Question: My app right now consists of a Google maps implementation with an action bar spinner. How do I make a fragment instantiation when I select an item on the navigation bar? Simply put, I'm trying to display a screen when I click on one of the selections. I already sort of have an onNavigationItemSelected() function implemented but I don't know where to take it from here. Here's my code.
'''
package com.example.andrew.ubair4;
import android.app.FragmentManager;
import android.app.FragmentTransaction;
import android.support.v4.app.FragmentActivity;
import android.support.v7.app.ActionBarActivity;
import android.support.v7.app.ActionBar;
import android.support.v4.app.Fragment;
import android.content.Context;
import android.os.Build;
import android.os.Bundle;
import android.widget.Toast;
import android.util.Log;
import android.view.LayoutInflater;
import android.view.Menu;
import android.view.MenuItem;
import android.view.View;
import android.view.ViewGroup;
import android.widget.ArrayAdapter;
import android.widget.TextView;
import com.google.android.gms.maps.GoogleMap;
import com.google.android.gms.maps.CameraUpdateFactory;
import com.google.android.gms.maps.MapFragment;
import com.google.android.gms.maps.SupportMapFragment;
import com.google.android.gms.maps.model.LatLng;
import com.google.android.gms.maps.model.MarkerOptions;
import com.google.android.gms.maps.OnMapReadyCallback;
public class Ubair extends ActionBarActivity implements ActionBar.OnNavigationListener, OnMapReadyCallback{
/**
* The serialization (saved instance state) Bundle key representing the
* current dropdown position.
*/
private static final String STATE_SELECTED_NAVIGATION_ITEM = "selected_navigation_item";
private GoogleMap googleMap; // Might be null if Google Play services APK is not available.
@Override
protected void onCreate(Bundle savedInstanceState) {
super.onCreate(savedInstanceState);
setContentView(R.layout.activity_ubair);
// Set up the action bar to show a dropdown list.
final ActionBar actionBar = getSupportActionBar();
actionBar.setDisplayShowTitleEnabled(false);
actionBar.setNavigationMode(ActionBar.NAVIGATION_MODE_LIST);
// Set up the dropdown list navigation in the action bar.
actionBar.setListNavigationCallbacks(
// Specify a SpinnerAdapter to populate the dropdown list.
new ArrayAdapter<String>(
actionBar.getThemedContext(),
android.R.layout.simple_list_item_1,
android.R.id.text1,
new String[]{
getString(R.string.title_section1),
getString(R.string.title_section2),
getString(R.string.title_section3),
}),
this);
driverOrdersList.newInstance("hi","hi");
SupportMapFragment nMap = ((SupportMapFragment) getSupportFragmentManager().findFragmentById(R.id.map));
googleMap = nMap.getMap();
googleMap.setMyLocationEnabled(true);
}
@Override
public void onRestoreInstanceState(Bundle savedInstanceState) {
// Restore the previously serialized current dropdown position.
if (savedInstanceState.containsKey(STATE_SELECTED_NAVIGATION_ITEM)) {
getSupportActionBar().setSelectedNavigationItem(
savedInstanceState.getInt(STATE_SELECTED_NAVIGATION_ITEM));
}
}
@Override
public void onSaveInstanceState(Bundle outState) {
// Serialize the current dropdown position.
outState.putInt(STATE_SELECTED_NAVIGATION_ITEM,
getSupportActionBar().getSelectedNavigationIndex());
}
@Override
public boolean onCreateOptionsMenu(Menu menu) {
// Inflate the menu; this adds items to the action bar if it is present.
getMenuInflater().inflate(R.menu.menu_ubair, menu);
return true;
}
@Override
public boolean onOptionsItemSelected(MenuItem item) {
// Handle action bar item clicks here. The action bar will
// automatically handle clicks on the Home/Up button, so long
// as you specify a parent activity in AndroidManifest.xml.
int id = item.getItemId();
//noinspection SimplifiableIfStatement
if (id == R.id.action_settings) {
return true;
}
return super.onOptionsItemSelected(item);
}
@Override
public boolean onNavigationItemSelected(int position, long id) {
// When the given dropdown item is selected, show its contents in the
// container view.
getSupportFragmentManager().beginTransaction()
.replace(R.id.container, PlaceholderFragment.newInstance(position + 1))
.commit();
return true;
}
@Override
public void onMapReady(GoogleMap map) {
LatLng sydney = new LatLng(-33.867, 151.206);
map.setMyLocationEnabled(true);
map.moveCamera(CameraUpdateFactory.newLatLngZoom(sydney, 13));
map.addMarker(new MarkerOptions()
.title("Sydney")
.snippet("The most populous city in Australia.")
.position(sydney));
}
/**
* A placeholder fragment containing a simple view.
*/
public static class PlaceholderFragment extends Fragment {
/**
* The fragment argument representing the section number for this
* fragment.
*/
private static final String ARG_SECTION_NUMBER = "section_number";
/**
* Returns a new instance of this fragment for the given section
* number.
*/
public static PlaceholderFragment newInstance(int sectionNumber) {
PlaceholderFragment fragment = new PlaceholderFragment();
Bundle args = new Bundle();
args.putInt(ARG_SECTION_NUMBER, sectionNumber);
fragment.setArguments(args);
return fragment;
}
public PlaceholderFragment() {
}
/*
@Override
public View onCreateView(LayoutInflater inflater, ViewGroup container,
Bundle savedInstanceState) {
View rootView = inflater.inflate(R.layout.fragment_ubair, container, false);
return rootView;
}
*/
}
}
'''
Here's my xml
'''
<FrameLayout xmlns:android="http://schemas.android.com/apk/res/android"
xmlns:tools="http://schemas.android.com/tools"
android:id="@+id/container"
android:layout_width="match_parent"
android:layout_height="match_parent"
tools:context=".Ubair"
tools:ignore="MergeRootFrame" >
<fragment xmlns:android="http://schemas.android.com/apk/res/android"
android:name="com.google.android.gms.maps.SupportMapFragment"
android:id="@+id/map"
android:layout_width="match_parent"
android:layout_height="match_parent"/>
</FrameLayout>
'''

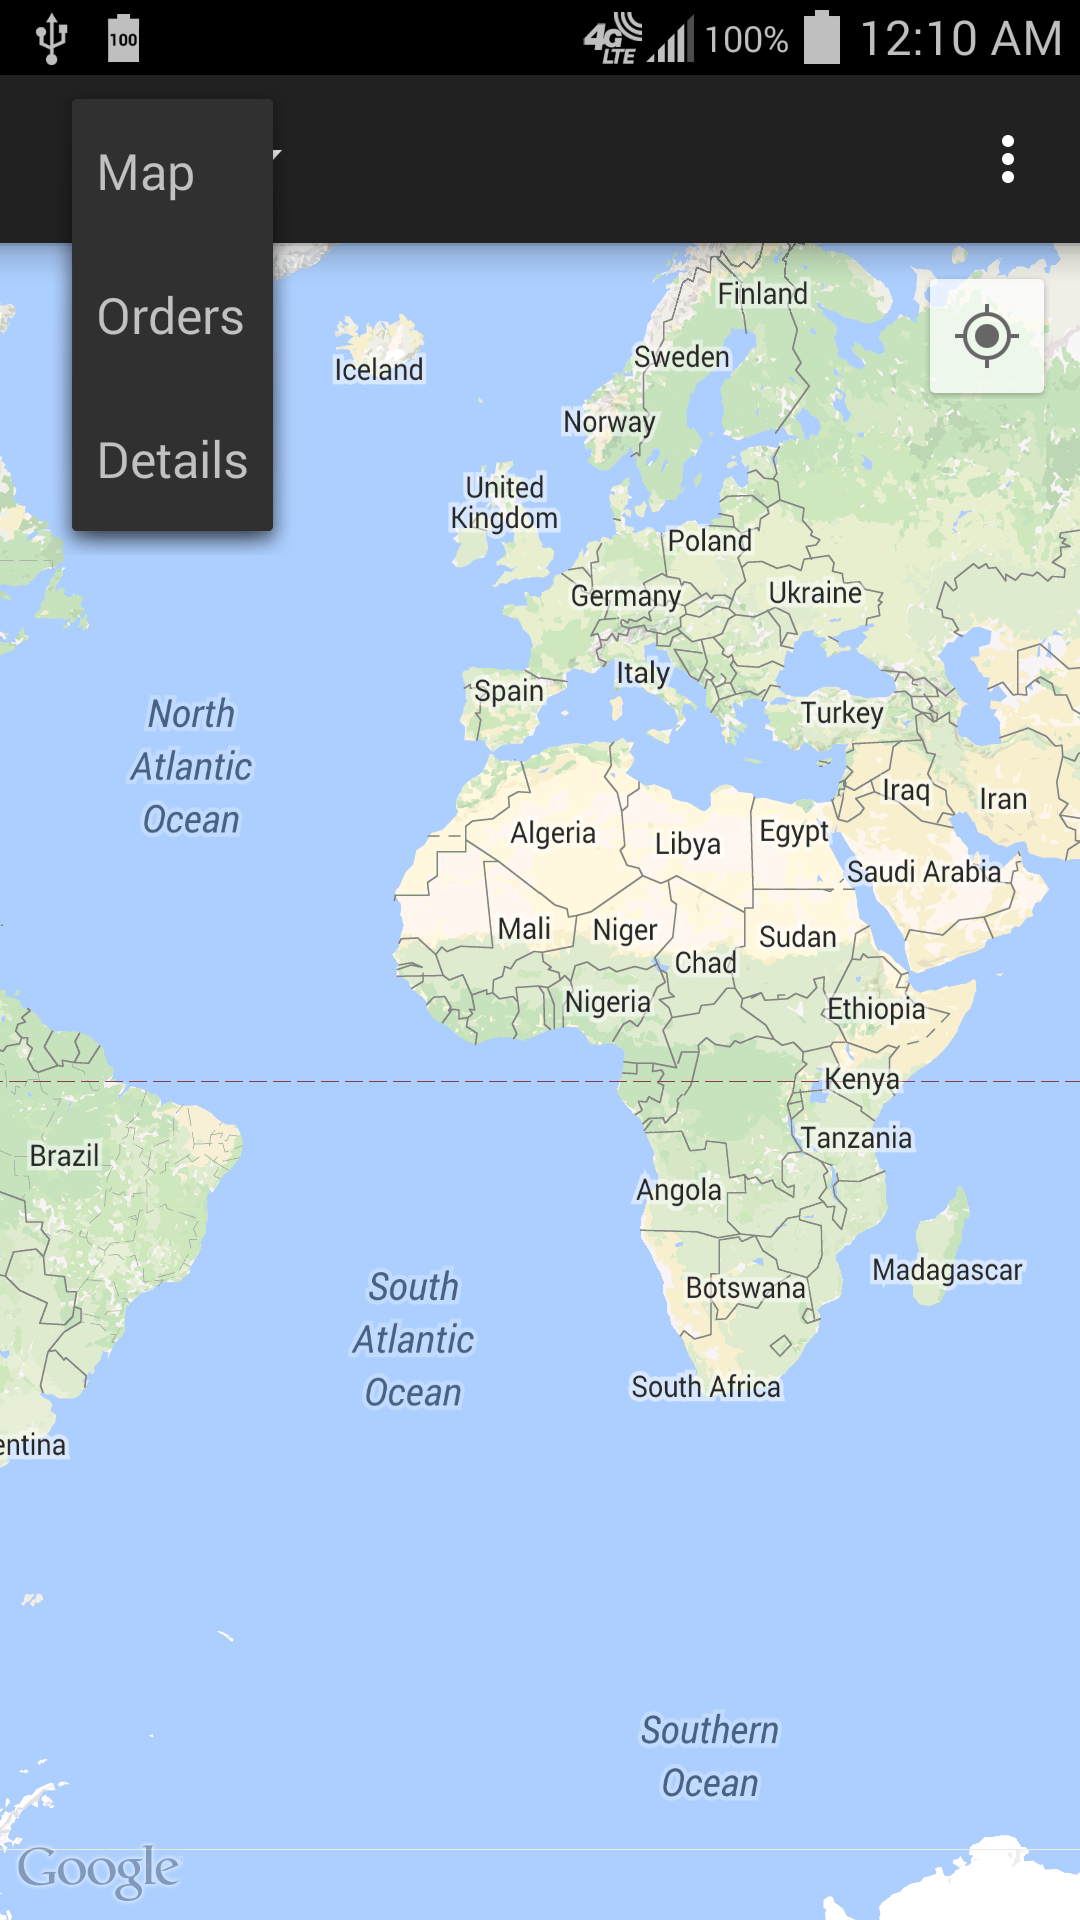
Answer: Hi in xml I usually build fragments this way:
'''
<FrameLayout
xmlns:android="http://schemas.android.com/apk/res/android"
xmlns:tools="http://schemas.android.com/tools"
android:id="@+id/container"
android:layout_width="match_parent"
android:layout_height="match_parent"
tools:ignore="MergeRootFrame" />
'''
and then in the activity:
'''
phf = PlaceHolderFragment.newInstance();
if (savedInstanceState == null)
{
getFragmentManager().beginTransaction().add(R.id.container, phf).commit();
}
'''
but in your case you want to replace them, so in your spinner listener you can do:
'''
phf = AccountFragment.newInstance(position, this);
fragmentManager.beginTransaction().replace(R.id.container, accountFragment).commit();
'''
I edit in response of your commnent:
'''
@Override
public boolean onNavigationItemSelected(int position, long id) {
switch(position)
{
case 0:
fragment0 = Fragment0.newInstance();
fragmentManager.beginTransaction().replace(R.id.container, fragment0).commit();
break;
case 1:
fragment1 = Fragment1.newInstance();
fragmentManager.beginTransaction().replace(R.id.container, fragment1).commit();
break;
//etc...
}
return true;
}
'''
or you can declare your fragments with your activity's attributes and only replace them in the callback.